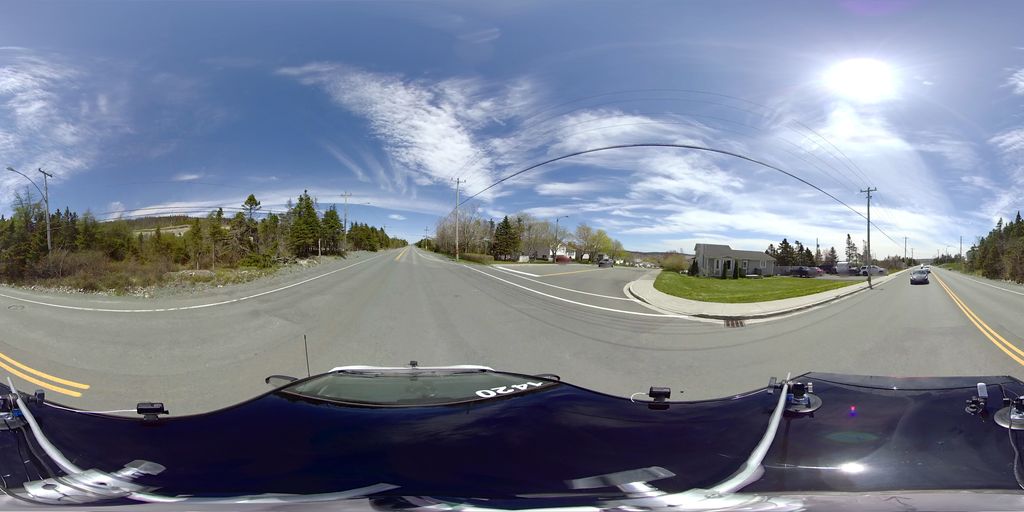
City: st_johns